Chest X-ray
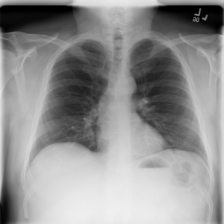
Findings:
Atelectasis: negative
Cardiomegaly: negative
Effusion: negative
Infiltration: negative
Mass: negative
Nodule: negative
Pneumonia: negative
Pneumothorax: negative
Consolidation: negative
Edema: negative
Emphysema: negative
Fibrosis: negative
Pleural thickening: negative
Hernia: negative